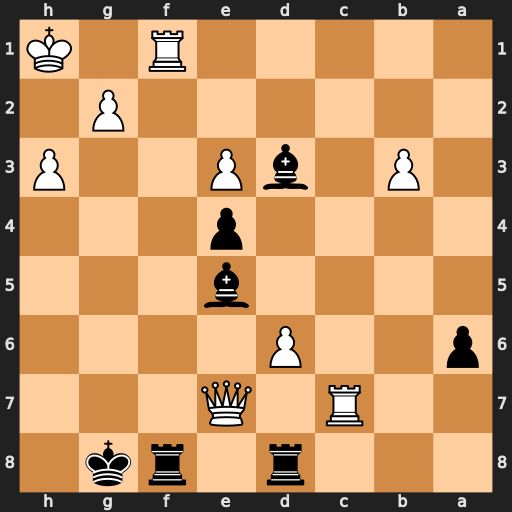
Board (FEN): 3r1rk1/2R1Q3/p2P4/4b3/4p3/1P1bP2P/6P1/5R1K
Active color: b
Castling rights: -
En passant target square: -
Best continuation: Rxf1#